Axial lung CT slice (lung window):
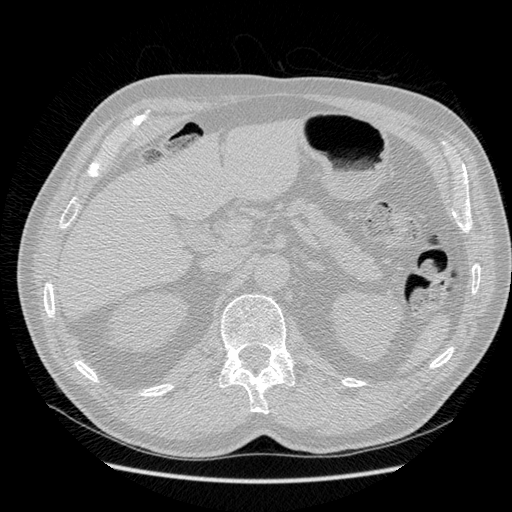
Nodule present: no